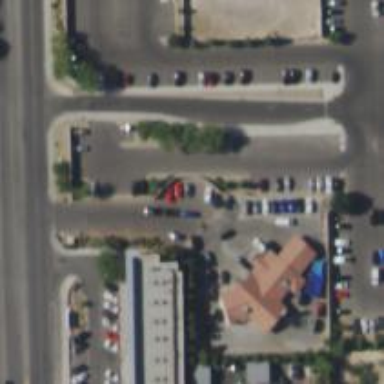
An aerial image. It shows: Car rental facility.